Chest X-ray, PA view. Patient: 32 years old, sex F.
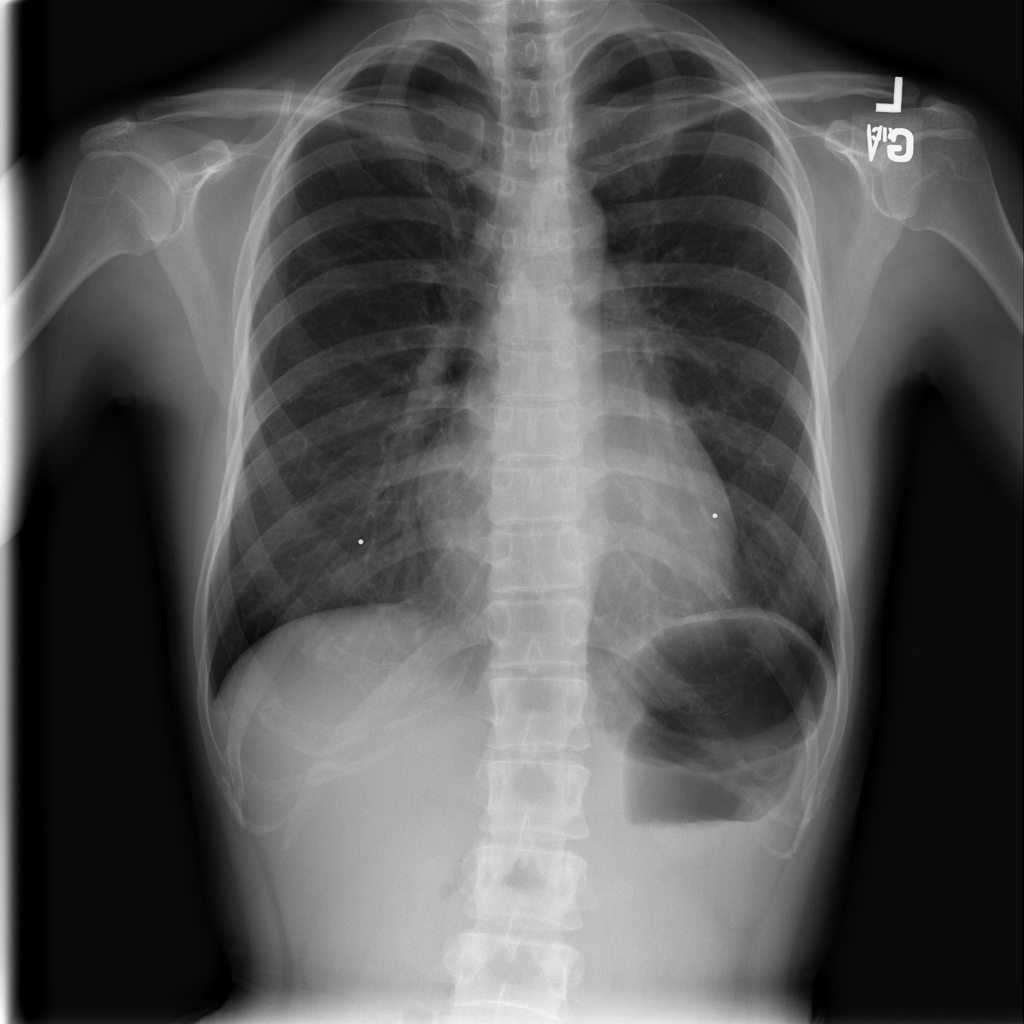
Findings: No Finding